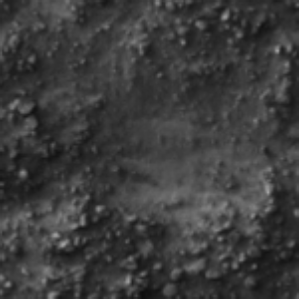
Label: frost